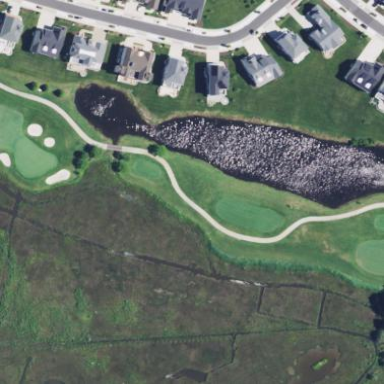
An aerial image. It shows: Picturesque scene of golf course with lateral water hazard.